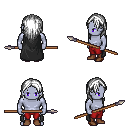
a pixel art fantasy rpg character, male body template, dark elf, purple skin, black cape, red pants, white long hairstyle, brown shoes, spear, four views (front, back, left, right), 2x2 character sprite sheet, small pixel art, hard edges, no anti-aliasing